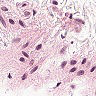
Metastatic tissue present: no